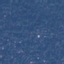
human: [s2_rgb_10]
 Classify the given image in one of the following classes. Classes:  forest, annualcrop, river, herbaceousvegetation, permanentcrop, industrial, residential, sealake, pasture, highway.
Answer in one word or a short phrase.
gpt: Residential